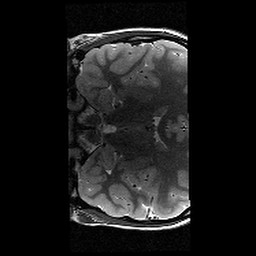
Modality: T2w
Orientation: coronal
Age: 12
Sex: male
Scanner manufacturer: siemens
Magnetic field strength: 3 T
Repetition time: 9.23 s
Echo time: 0.067 s